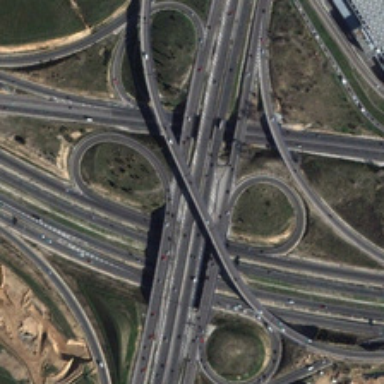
A large building is near a viaduct .